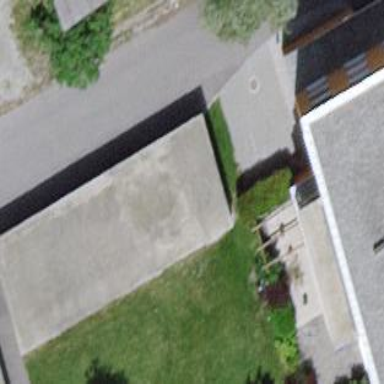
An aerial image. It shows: Garage building.